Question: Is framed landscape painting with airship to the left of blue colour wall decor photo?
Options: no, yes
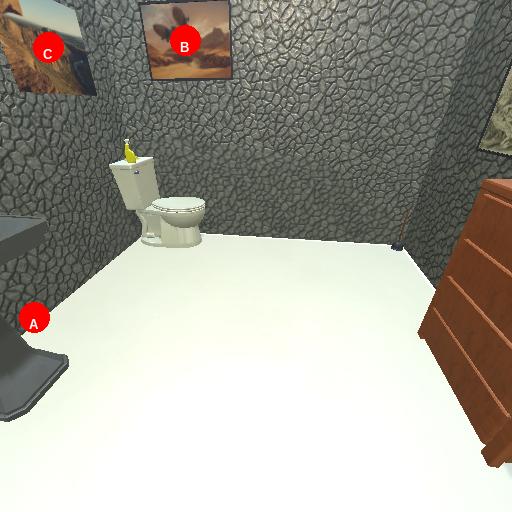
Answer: no